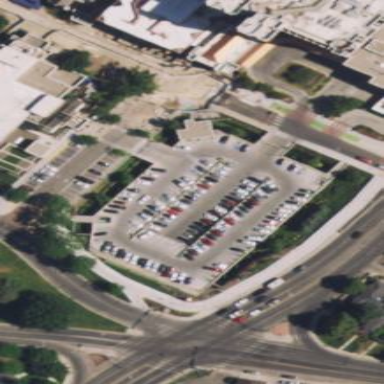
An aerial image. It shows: Parking area.